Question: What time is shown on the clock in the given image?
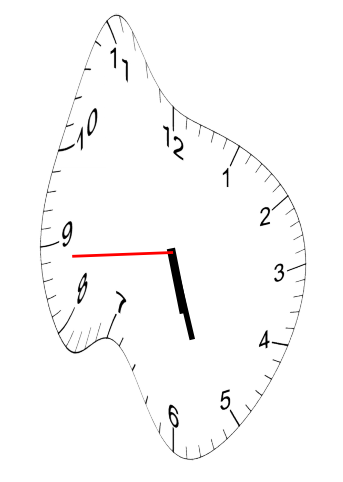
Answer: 05:26:44